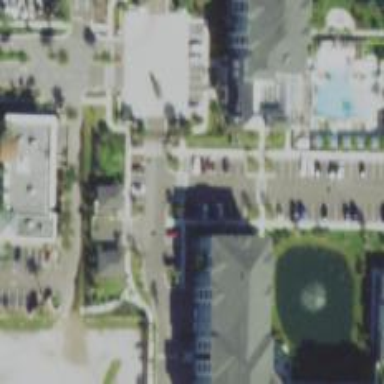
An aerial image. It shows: Living street.